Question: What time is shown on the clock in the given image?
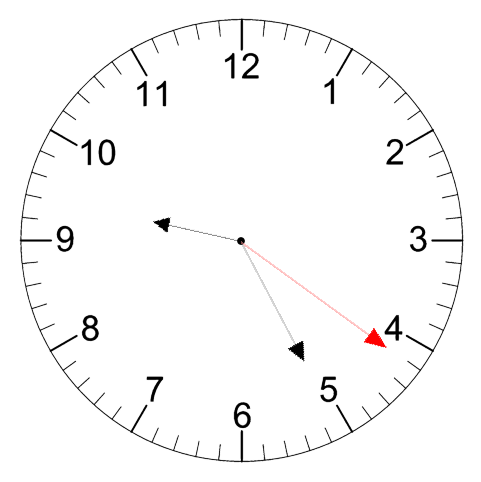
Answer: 09:25:21